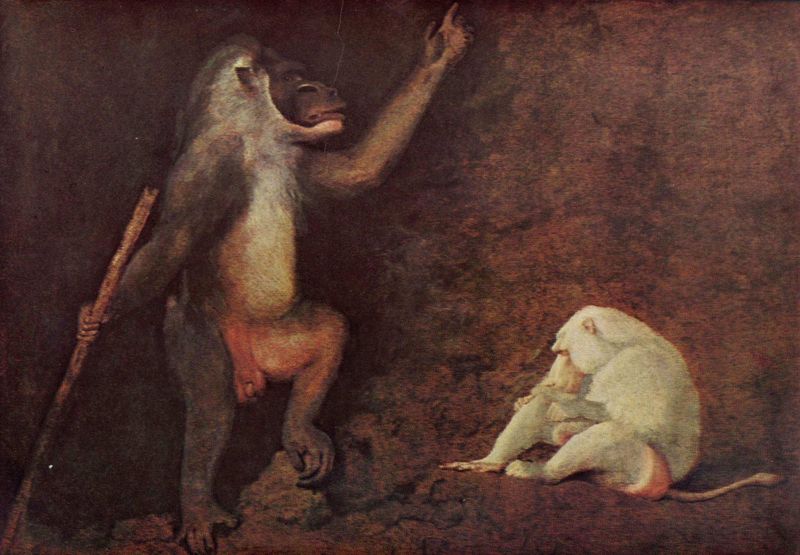
Titel: Pavian und Albino-Makake
Künstler: George Stubbs
Standort: London
Institution: Royal College of Surgeons of England
Schlagwörter: dunkel, gemälde, hand, nackt, schatten, weiß, aquarell, ocker, sitzen, braun, finger, frankreich, geste, grau, hell, holz, licht, nase, ohr, orange, profil, schwarz, zeichen, zeichnung, rot, tier, tiere, beige, malerei, alt, arm, arme, halten, pelz, stehen, stein, ast, erde, hügel, natur, sitzend, stehend, paar, höhle, kontrast, ohren, rosa, stock, affe, stilleben, beine, fell, schwanz, hintern, zwei, lehrer, stab, studie, abhang, fels, hang, bauch, geschlecht, knie, schenkel, zeigen, wei, penis, pärchen, alter, narr, erdfarben, arsch, pobacken, gestik, nasenlöcher, pfote, werkzeug, tierdarstellung, männlich, schnauze, maul, fingerzeig, männchen, macht, säugetier, schnautze, deuten, weich, symbolik, menschlich, rötel, nasenflügel, affen, klaue, schimpanse, äffchen, fellzeichnung, putzen, gerötet, pavian, zeigegestus, größe, lehren, albino, gestikulieren, ergraut, gemächt, laus, lausen, alter affe, felsiog, paviane, po, 2, unterwürfigkeit, affenschule, dozieren, zweibeinig, dozieen